【题型】填空题　【知识点】向量　【难度】medium
青花瓷, 常简称青花, 代表了我国古代劳动人民智慧的结晶, 是中国瓷器的主流品种之一. 图一是一个由波涛纹和葡萄纹构成的正六边形青花瓷盘, 已知图二中正六边形的边长为4, 圆\(O\)的圆心为正六边形的中心, 半径为2, 若点\(M\)在正六边形的边上运动, 动点\(A\), \(B\)在圆\(O\)上运动且关于圆心\(O\)对称.

\vspace{1em}

( i ) 请用\(\overrightarrow{MA}\)、\(\overrightarrow{MB}\)表示\(\overrightarrow{MO}=\underline{\quad\quad}\);

( ii ) 请写出\(\overrightarrow{MA}\cdot\overrightarrow{MB}\)的取值范围 \underline{\quad\quad}.

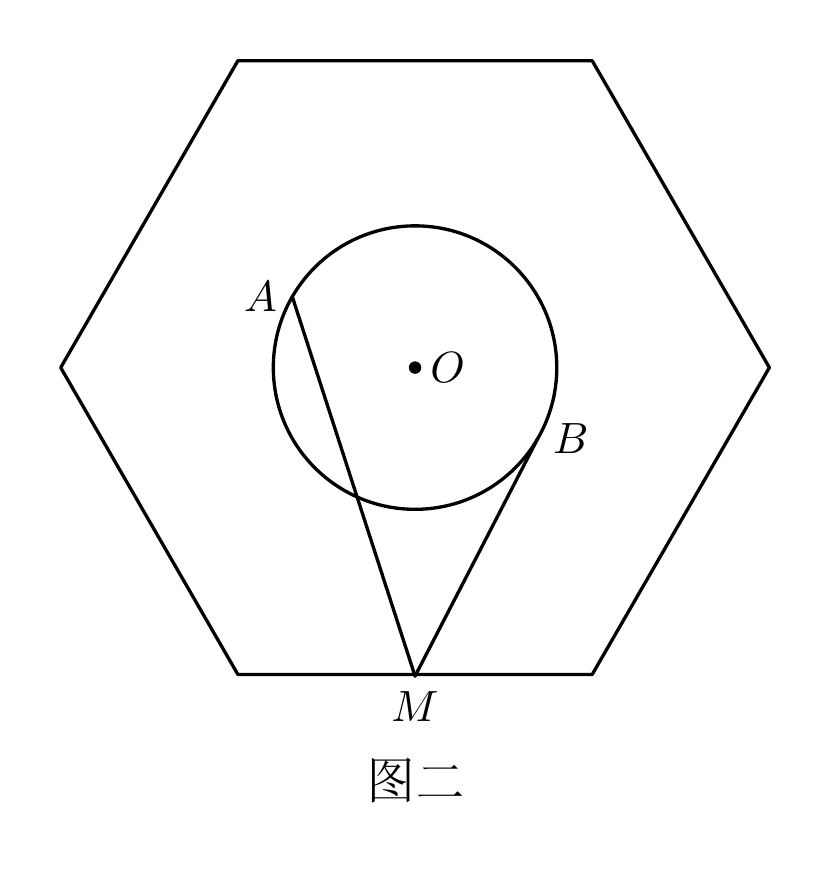
【解答】
\textbf{【答案】}
( i ) \(\overrightarrow{MO}=\dfrac{1}{2}\left(\overrightarrow{MA}+\overrightarrow{MB}\right)\);
( ii ) \([8, 12]\).

\vspace{1em}

\textbf{【分析】}
( i ) 连接\(AB\), \(OM\), 根据\(O\)为\(AB\)的中点, 即可求解;

( ii ) 根据平面向量的数量积运算将问题转化为关于\(|\overrightarrow{MO}|\)范围的问题, 数形结合即可求得结果.

\vspace{1em}

\textbf{【解答】}
解: ( i ) 连接\(AB\), \(OM\), 如图所示:

因为\(O\)为\(AB\)的中点,

所以 \(\overrightarrow{MO}=\dfrac{1}{2}\left(\overrightarrow{MA}+\overrightarrow{MB}\right)\);

( ii )
\[
\begin{aligned}
\overrightarrow{MA}\cdot\overrightarrow{MB} &= (\overrightarrow{MO}+\overrightarrow{OA})\cdot(\overrightarrow{MO}+\overrightarrow{OB}) \\
&= \overrightarrow{MO}^2 + \overrightarrow{MO}\cdot\overrightarrow{OA} + \overrightarrow{MO}\cdot\overrightarrow{OB} + \overrightarrow{OA}\cdot\overrightarrow{OB} \\
&= |\overrightarrow{MO}|^2 + \overrightarrow{MO}\cdot(\overrightarrow{OA}+\overrightarrow{OB}) - 4 \\
&= |\overrightarrow{MO}|^2 - 4,
\end{aligned}
\]

根据图形可知, 当点\(M\)位于正六边形各边的中点时, \(|MO|\)有最小值为\(2\sqrt{3}\), 此时\(|\overrightarrow{MO}|^2-4=8\),

当点\(M\)位于正六边形的顶点时, \(|MO|\)有最大值为4, 此时\(|\overrightarrow{MO}|^2-4=12\),

故\(8 \leq \overrightarrow{MA}\cdot\overrightarrow{MB} \leq 12\), 即\(\overrightarrow{MA}\cdot\overrightarrow{MB}\)的取值范围是\([8, 12]\).

故答案为:
( i ) \(\overrightarrow{MO}=\dfrac{1}{2}\left(\overrightarrow{MA}+\overrightarrow{MB}\right)\);
( ii ) \([8, 12]\).

\vspace{1em}

\textbf{【点评】} 本题考查了平面向量数量积的运算, 属于中档题.
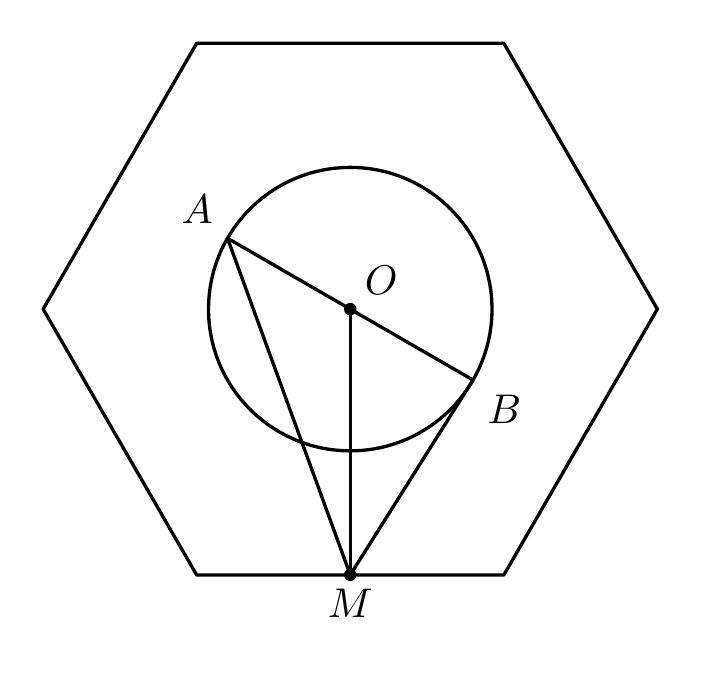